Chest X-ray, PA view. Patient: 28 years old, sex M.
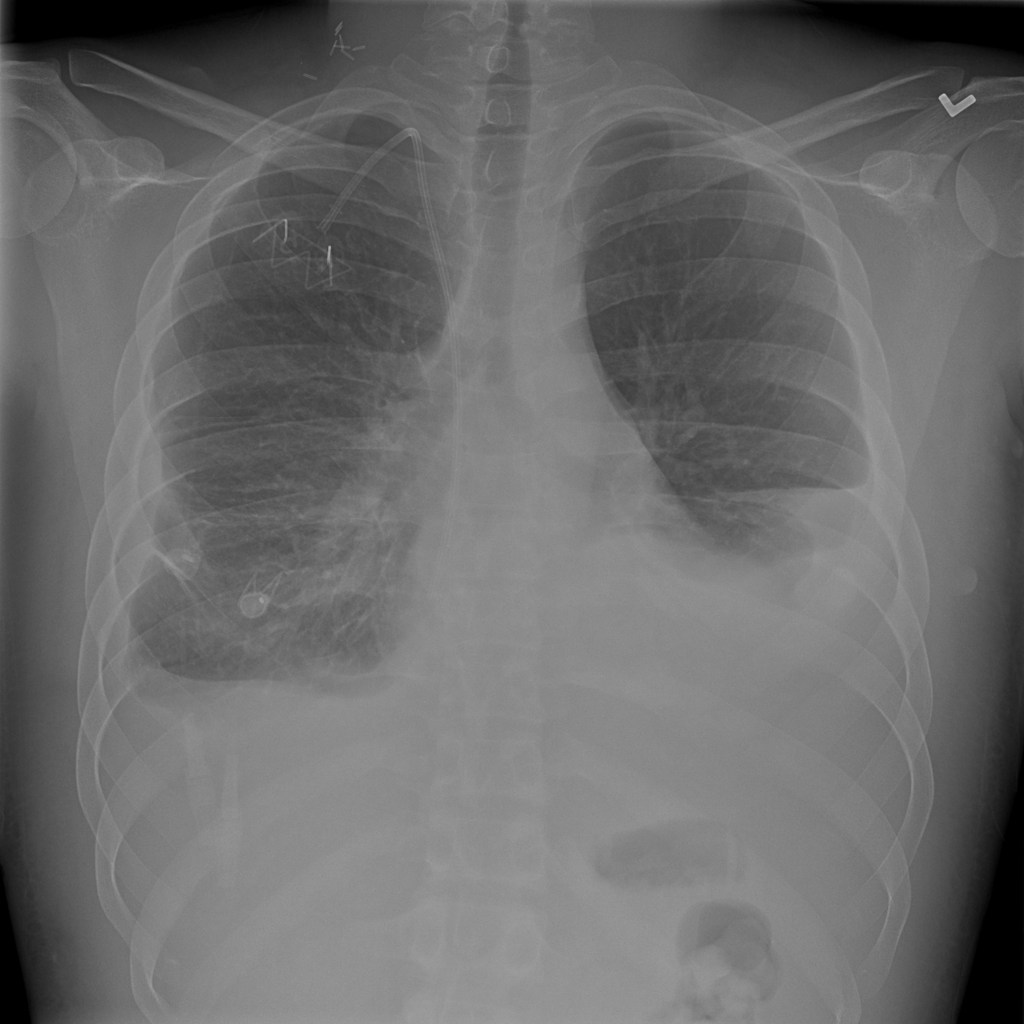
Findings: Atelectasis, Effusion